Question: <URL>
Hi, I'm working on this site I've developed image caption fadeOut and img zoom when mouse over it and opposite if mouse leave tha image area. But i notice when i hover on any image in (Meet the Team, under the about-us section) the first image is also effect likewise. any suggestion would be great appreciable.
Here is the code;
'''
figure.mouseenter(function() {
$(this).find('figcaption').fadeOut('fast');
$(this).find('img').animate({top:'-20', left: '-20', width: '224', height: '270'});
});
figure.mouseleave(function() {
$(this).find('figcaption').fadeIn('fast');
$(this).find('img').animate({top:'0', left: '0', width: '193', height: '233'});
});
'''
here is the team section

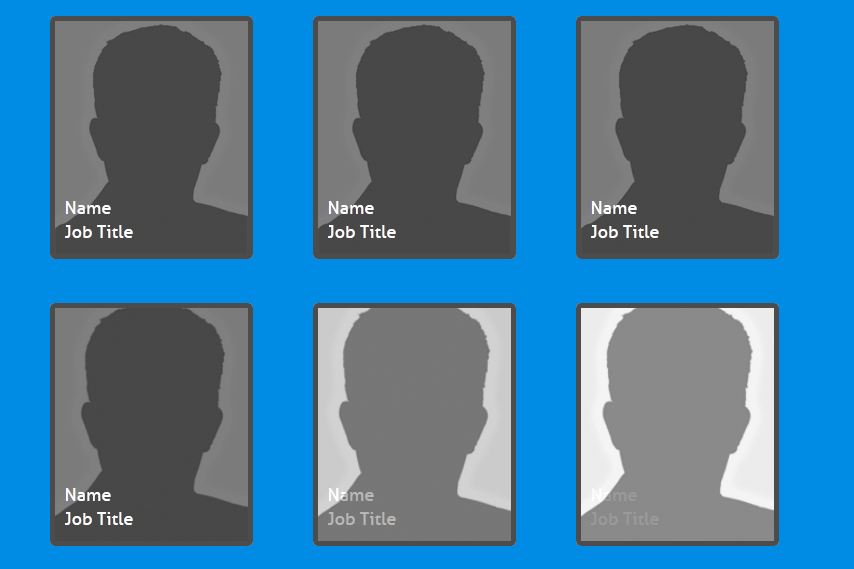
Answer: Always provide jsfiddle rather then providing your website url ..
'''
<div id="ibox"></div>
'''
Change it to different id's for different boxes.
You can give class = ibox or id="ibox1" ibox2 and so .on ..
'''
<div id="ibox1"></div> or <div class="ibox"></div>
'''